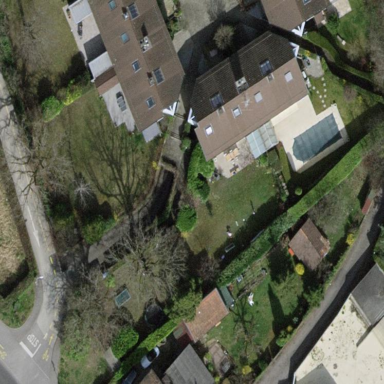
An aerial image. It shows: Garden enclosed by fence.